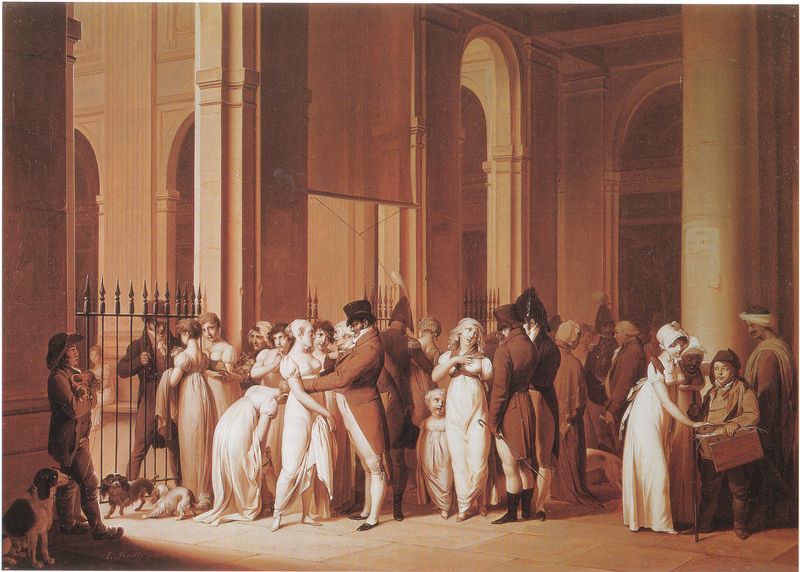
Titel: Les galeries du Palais Royal
Künstler: Louis Léopold Boilly
Standort: Paris
Institution: Musée Carnavalet
Schlagwörter: gemälde, gruppe, mann, schatten, weiß, frauen, menschen, mädchen, ocker, braun, busen, damen, elegant, frankreich, frau, hell, hut, hüte, kleid, kleider, licht, männer, pfeiler, raum, szene, säule, säulen, tür, zeichnung, gebäude, haus, hund, hunde, tiere, zaun, beige, gesellschaft, haube, herren, leute, menge, zylinder, gericht, wand, architektur, arm, stehen, innenraum, vorhang, wache, öl, gitter, kirche, sonne, boden, reich, stehend, gewänder, händler, innen, kind, klassizismus, spitzen, oper, dekoltee, england, kinder, kanneliert, perücke, umarmung, bogen, unterhaltung, gehstock, schuhe, jungen, grafik, graphik, pilaster, rundbogen, soldaten, frack, spitz, faltig, korb, faltenwurf, junge, warten, dekolleté, tor, halle, bögen, fussboden, gewölbe, verkäufer, zettel, palast, radierung, stich, fliesen, uniform, uniformen, plakat, volk, koloriert, wartend, napoleon, dreispitz, stiefel, portal, besuch, mittelalter, historienmalerei, menschengruppe, wächter, bettler, tempel, schaten, empire, ohnmacht, turban, parlament, absperrung, bitten, anschlag, vorhalle, sonnenschutz, auslese, einlass, schließen, sperre, faruen, nackte frauen, fräcke, männer frauen, änner, ohnmächtig, gspitzen, n, äulen, 1790er, altes gemälde, rote jacken, menschenbersammlung